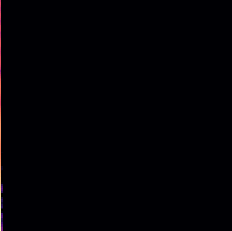
Sound class: Helicopter